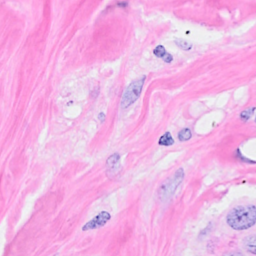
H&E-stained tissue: Breast